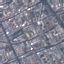
Land use / land cover: Residential